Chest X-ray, AP view. Patient: 61 years old, sex M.
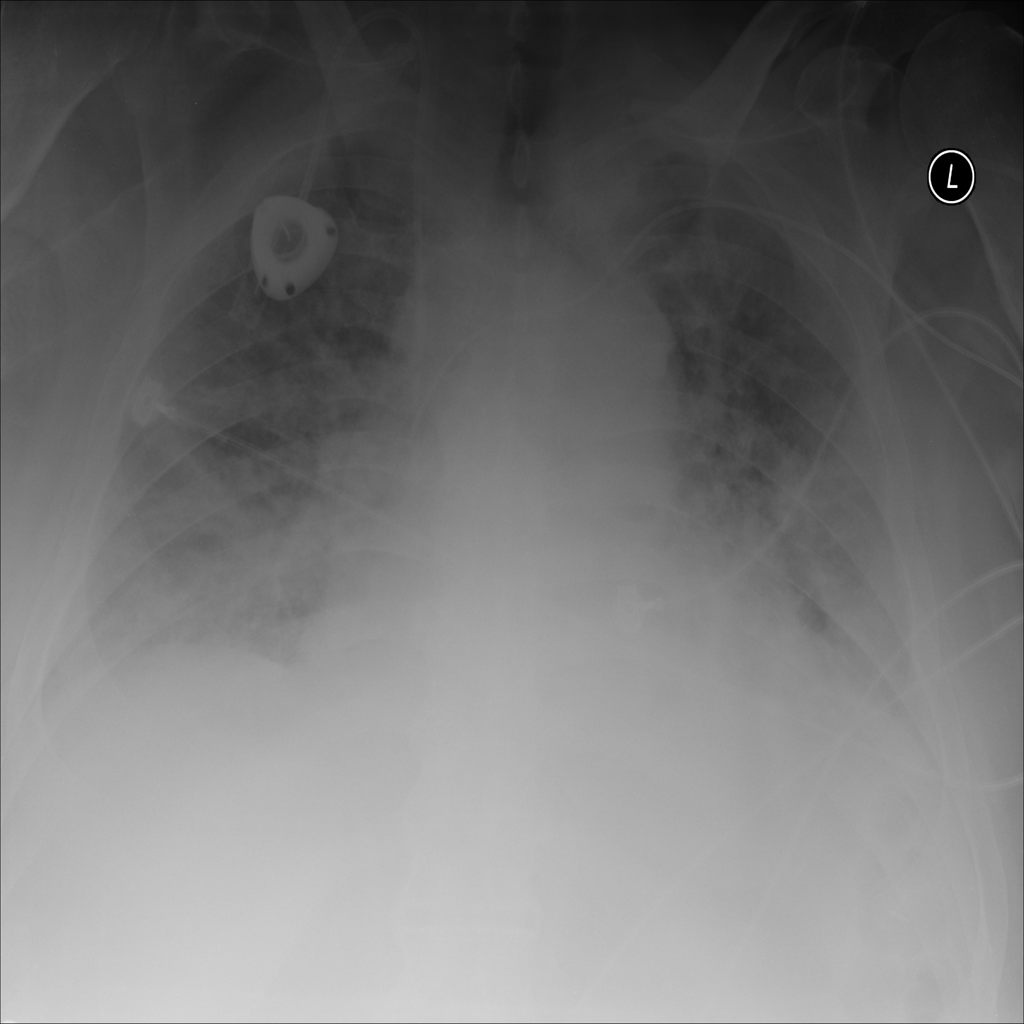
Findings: No Finding